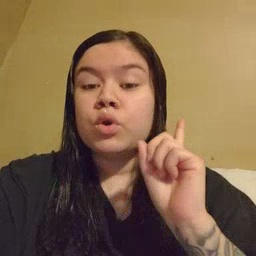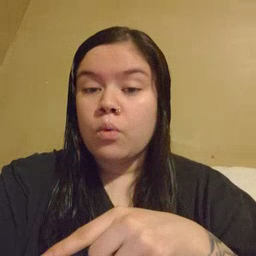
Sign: go